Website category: university
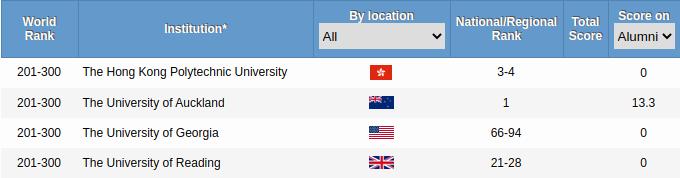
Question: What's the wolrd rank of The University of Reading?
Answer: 201-300

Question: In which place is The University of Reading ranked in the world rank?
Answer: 201-300

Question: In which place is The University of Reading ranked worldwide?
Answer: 201-300

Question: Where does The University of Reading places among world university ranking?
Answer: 201-300

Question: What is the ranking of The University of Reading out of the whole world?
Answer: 201-300

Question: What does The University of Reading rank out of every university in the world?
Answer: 201-300

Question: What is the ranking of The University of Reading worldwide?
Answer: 201-300

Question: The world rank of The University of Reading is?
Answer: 201-300

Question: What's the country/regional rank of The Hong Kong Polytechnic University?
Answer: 3-4

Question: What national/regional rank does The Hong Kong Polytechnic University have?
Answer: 3-4

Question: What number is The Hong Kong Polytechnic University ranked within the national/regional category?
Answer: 3-4

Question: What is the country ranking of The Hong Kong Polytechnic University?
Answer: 3-4

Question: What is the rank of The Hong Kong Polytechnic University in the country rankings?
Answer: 3-4

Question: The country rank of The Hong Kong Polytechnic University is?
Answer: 3-4

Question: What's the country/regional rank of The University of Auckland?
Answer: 1

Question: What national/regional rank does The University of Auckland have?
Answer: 1

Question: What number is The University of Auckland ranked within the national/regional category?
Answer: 1

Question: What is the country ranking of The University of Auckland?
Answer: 1

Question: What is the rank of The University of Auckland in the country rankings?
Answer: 1

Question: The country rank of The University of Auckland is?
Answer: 1

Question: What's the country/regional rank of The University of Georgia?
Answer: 66-94

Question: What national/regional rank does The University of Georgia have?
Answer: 66-94

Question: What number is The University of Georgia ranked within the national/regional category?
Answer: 66-94

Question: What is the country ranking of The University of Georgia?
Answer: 66-94

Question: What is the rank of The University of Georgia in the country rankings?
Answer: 66-94

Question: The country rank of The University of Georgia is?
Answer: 66-94

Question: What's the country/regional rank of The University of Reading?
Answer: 21-28

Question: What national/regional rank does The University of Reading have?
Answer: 21-28

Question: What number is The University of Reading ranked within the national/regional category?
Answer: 21-28

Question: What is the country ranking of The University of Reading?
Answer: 21-28

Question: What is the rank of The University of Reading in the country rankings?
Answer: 21-28

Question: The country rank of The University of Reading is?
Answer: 21-28

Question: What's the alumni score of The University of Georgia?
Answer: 0

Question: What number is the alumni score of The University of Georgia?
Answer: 0

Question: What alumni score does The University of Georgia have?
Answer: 0

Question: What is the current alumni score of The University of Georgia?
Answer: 0

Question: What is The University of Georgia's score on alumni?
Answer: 0

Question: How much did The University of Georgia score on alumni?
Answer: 0

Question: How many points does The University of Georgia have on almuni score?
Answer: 0

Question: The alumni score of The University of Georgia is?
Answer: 0

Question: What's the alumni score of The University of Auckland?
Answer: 13.3

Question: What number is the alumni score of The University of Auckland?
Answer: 13.3

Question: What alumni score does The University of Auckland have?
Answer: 13.3

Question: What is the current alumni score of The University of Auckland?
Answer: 13.3

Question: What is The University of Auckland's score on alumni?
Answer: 13.3

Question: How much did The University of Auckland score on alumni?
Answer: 13.3

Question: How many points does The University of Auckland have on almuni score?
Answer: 13.3

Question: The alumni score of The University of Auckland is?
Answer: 13.3

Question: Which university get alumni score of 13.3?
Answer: The University of Auckland

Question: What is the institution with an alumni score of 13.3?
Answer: The University of Auckland

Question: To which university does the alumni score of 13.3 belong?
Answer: The University of Auckland

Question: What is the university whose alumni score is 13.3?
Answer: The University of Auckland

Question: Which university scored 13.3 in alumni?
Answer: The University of Auckland